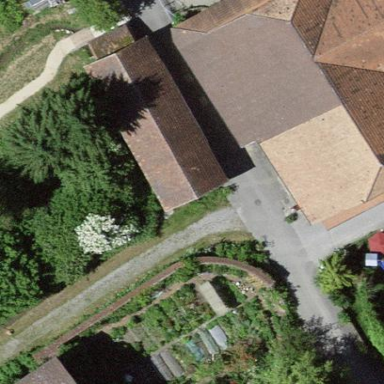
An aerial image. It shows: Barn.